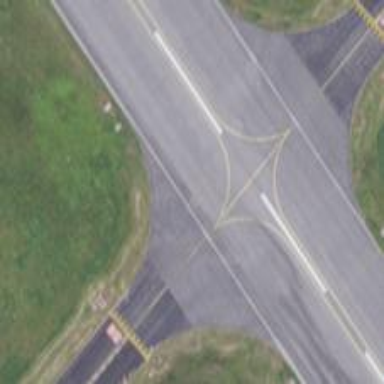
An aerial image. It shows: View of taxiway at the airport.